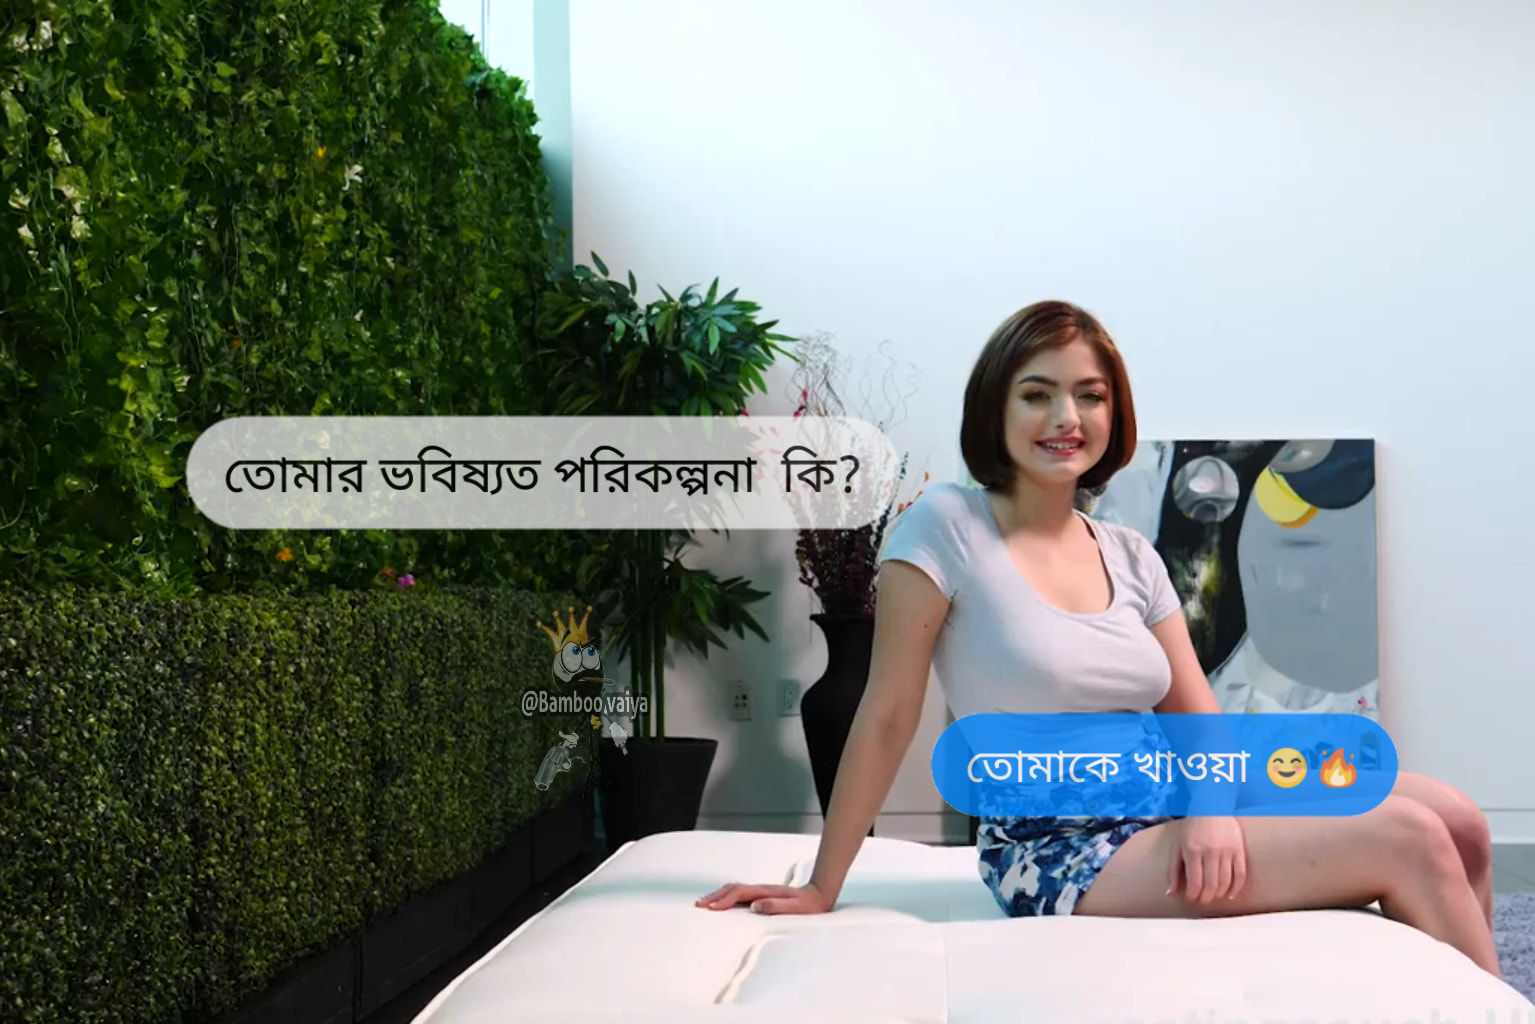
Caption: তোমার ভবিষ্যত পরিকল্পনা কি ?  তোমাকে খাওয়া
Label: hate